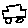
Label: car